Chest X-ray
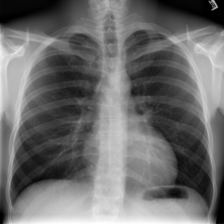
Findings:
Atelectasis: negative
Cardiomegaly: negative
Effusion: negative
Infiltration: negative
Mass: negative
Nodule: negative
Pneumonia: negative
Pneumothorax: negative
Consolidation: negative
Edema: negative
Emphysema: negative
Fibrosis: negative
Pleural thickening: negative
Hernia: negative